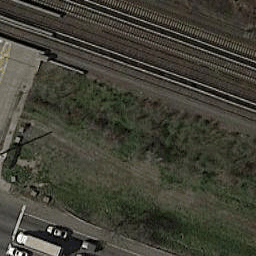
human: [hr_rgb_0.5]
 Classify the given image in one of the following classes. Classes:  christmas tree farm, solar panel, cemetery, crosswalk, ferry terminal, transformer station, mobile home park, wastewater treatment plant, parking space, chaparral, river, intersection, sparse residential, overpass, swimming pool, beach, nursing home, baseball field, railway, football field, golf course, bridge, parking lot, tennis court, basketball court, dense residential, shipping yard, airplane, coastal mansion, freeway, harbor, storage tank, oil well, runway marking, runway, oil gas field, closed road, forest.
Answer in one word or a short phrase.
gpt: railway